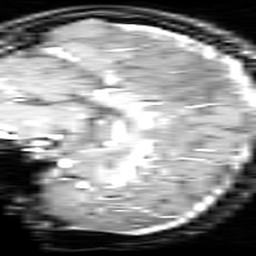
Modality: inplaneT1
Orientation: sagittal
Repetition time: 0.2 s
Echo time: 0.0036 s